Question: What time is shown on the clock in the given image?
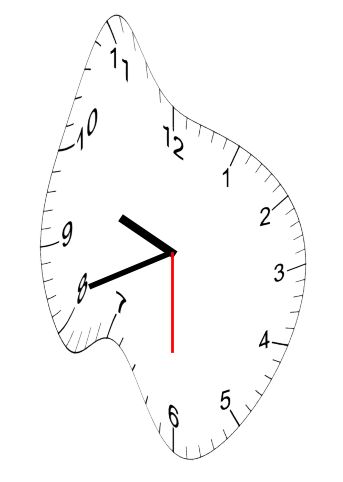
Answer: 09:41:30